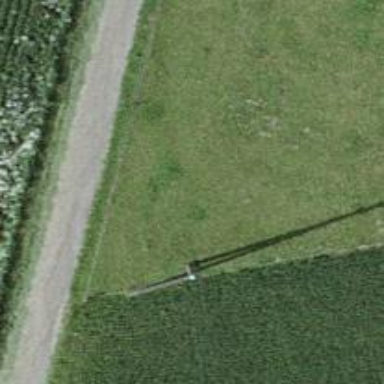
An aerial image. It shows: Power pole.